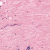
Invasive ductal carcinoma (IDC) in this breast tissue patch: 0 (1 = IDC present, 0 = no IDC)